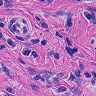
Metastatic tissue present: yes